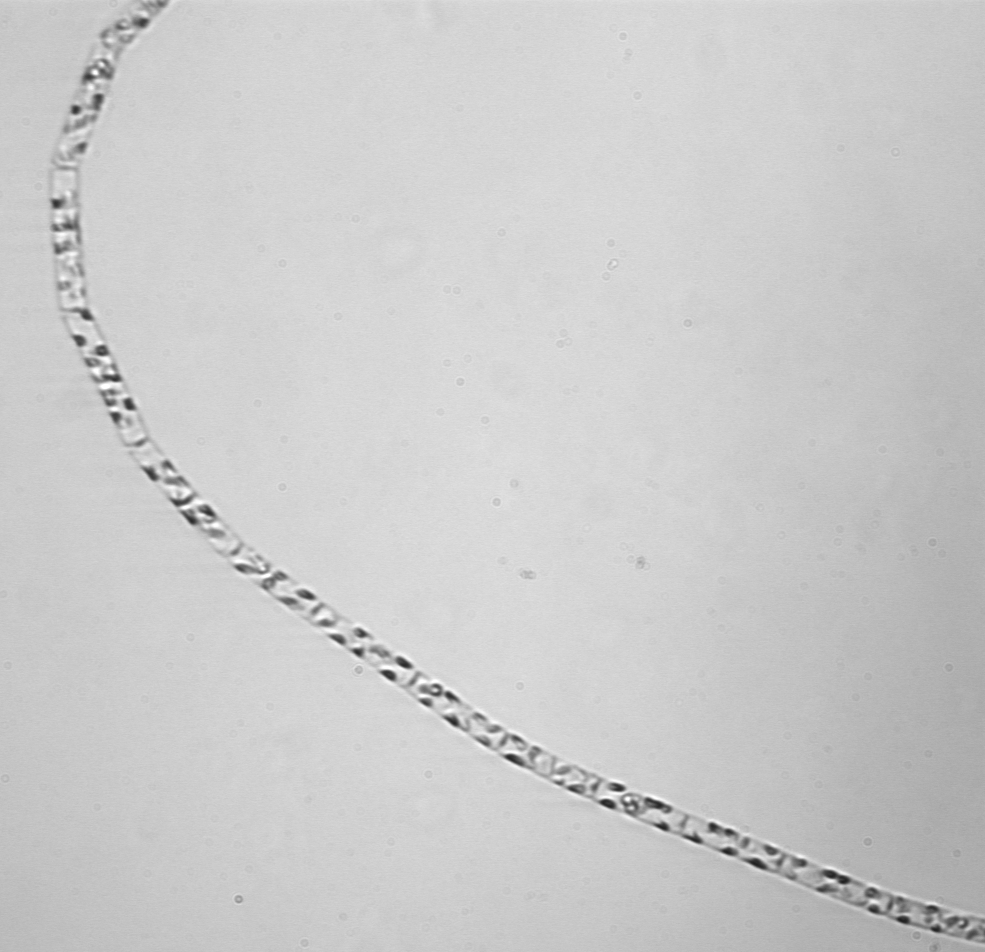
Label: Leptocylindrus